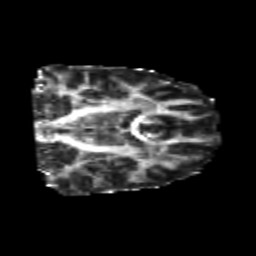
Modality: FA
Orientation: coronal
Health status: healthy
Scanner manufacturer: philips
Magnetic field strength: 3 T
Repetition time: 6.964 s
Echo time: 0.092 s